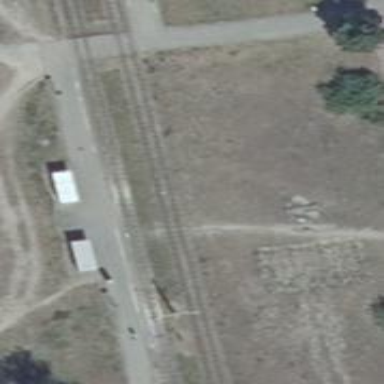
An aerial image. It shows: Tram crossing on the railway.